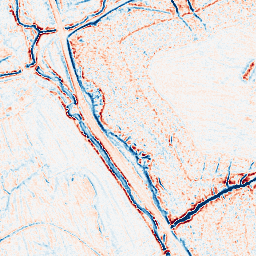
Category: edge_preserving
Decomposition family: anisotropic_diffusion
Decomposition parameters: iterations: 10
kappa: 100
gamma: 0.1
Upsampling method: cubic_mitchell
Upsampling parameters: scale: 2
Upsampling scale: 2